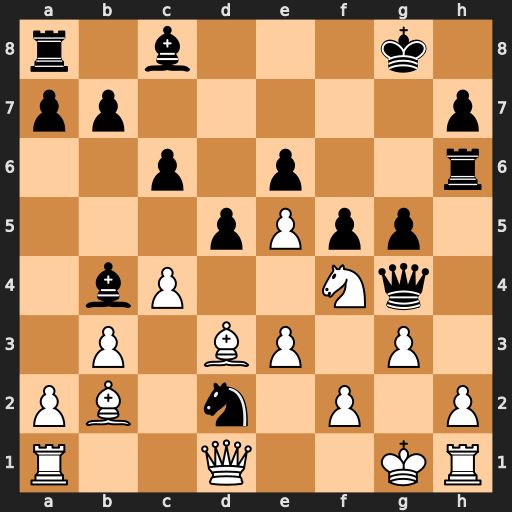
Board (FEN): r1b3k1/pp5p/2p1p2r/3pPpp1/1bP2Nq1/1P1BP1P1/PB1n1P1P/R2Q2KR
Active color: w
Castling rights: -
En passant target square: -
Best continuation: Be2 gxf4 Bxg4